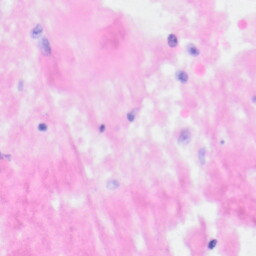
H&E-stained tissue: Kidney